Question: I'm pretty new to Ember and I'm having a problem that googling and reading the docs hasn't helped me with much yet. In my index view, I have a small '<ul>' that I'm using 'roundabout.js' on to make it into a carousel slider. The problem, is that for the life of me, I can't get Ember to let me use Javascript on the DOM. :( Any advice would be very appreciated.
The '<ul>' looks like:
'''
<ul id="games">
<li class="god"><img src="{{URL::asset('images/doge.png')}}" alt="doge" height="400" width="400"/></li>
<li class="doge">Wow</li>
<li class="doge">Much move</li>
<li class="doge">Many Smooth</li>
<li class="doge">Doge is world</li>
<li class="doge">Very slide</li>
<li class="doge">Amaze</li>
<li class="doge">To the moon!</li>
</ul>
'''
And the code to make it into a carousel is:
'''
$('#games').roundabout({
minZ: 100,
maxZ: 300,
tilt: -4,
childSelector: '.doge'
});
'''
And the finished product should look like:

Here's the ember code I used following @fanta's advice:
'''
App.Index= Ember.View.extend({
didInsertElement : function(){
Ember.run.schedule('afterRender', function(){
$('#games').roundabout({
minZ: 100,
maxZ: 300,
tilt: -4,
childSelector: '.doge'
});
});
}
});
'''
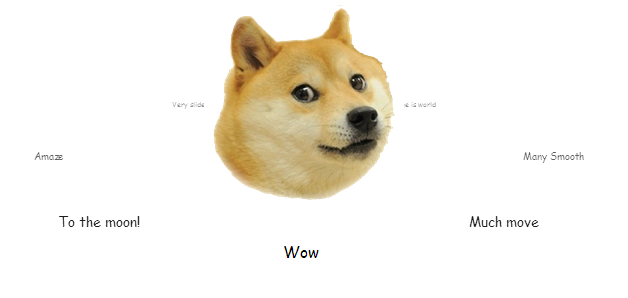
Answer: ok, here is JSFiddle with what I've told you, the only thing is that I copied and pasted the carousel code there, just go to the relevant code
<URL>
'''
App.IndexView = Ember.View.extend({
didInsertElement: function() {
Ember.run.schedule('afterRender', function() {
$('#games').roundabout({
minZ: 100,
maxZ: 300,
tilt: -4,
childSelector: '.doge'
});
});
}
})
'''